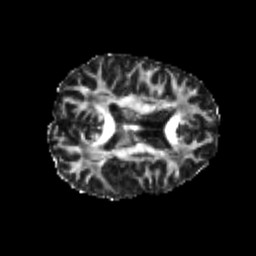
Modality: FA
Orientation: axial
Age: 25
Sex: female
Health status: healthy
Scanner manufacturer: philips
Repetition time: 7.389 s
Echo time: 0.08599 s